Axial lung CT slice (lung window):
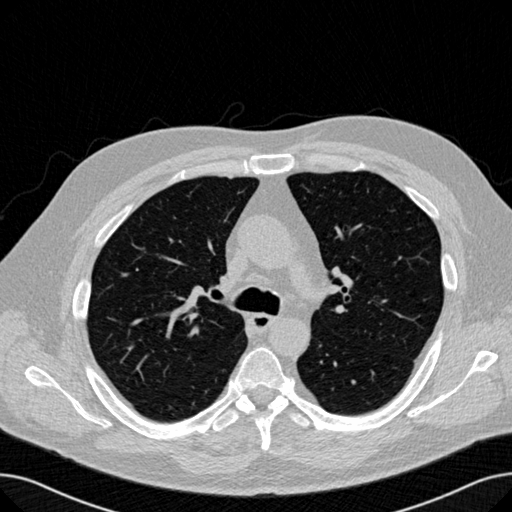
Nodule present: no